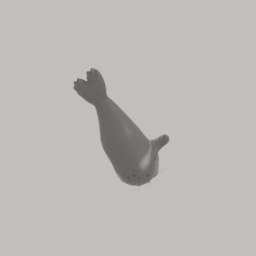
Label: animals